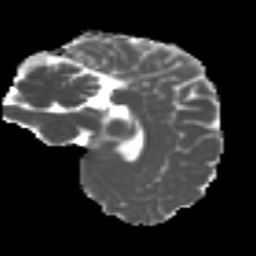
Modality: MD
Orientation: sagittal
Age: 24
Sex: female
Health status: ill
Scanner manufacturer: siemens
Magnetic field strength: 3 T
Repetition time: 6.5 s
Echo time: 0.062 s